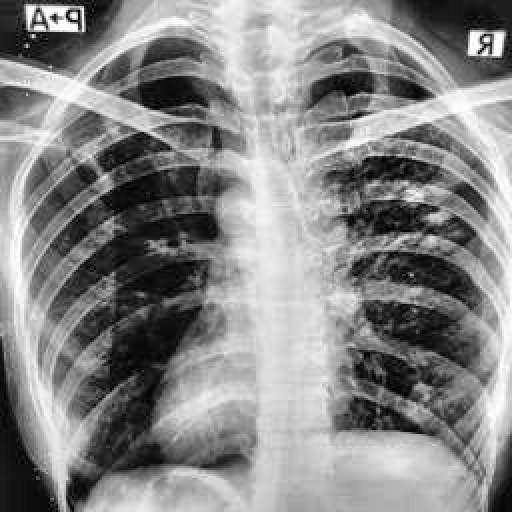
Finding: TUBERCULOSIS